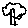
Label: tree